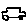
Label: car